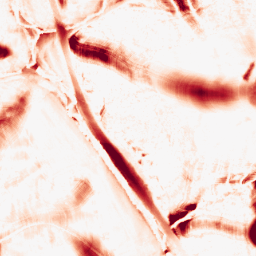
Category: morphological
Decomposition family: morphological_ellipse
Decomposition parameters: operation: opening
width: 50
height: 50
Upsampling method: linear_exact
Upsampling parameters: scale: 8
Upsampling scale: 8